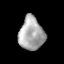
Tissue: lung
Cell type: Epithelial cells
Senescence score: 0.2124
Nuclear area (px): 812
Mean DAPI intensity: 168.159